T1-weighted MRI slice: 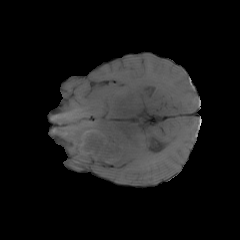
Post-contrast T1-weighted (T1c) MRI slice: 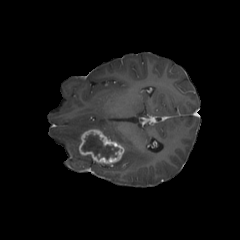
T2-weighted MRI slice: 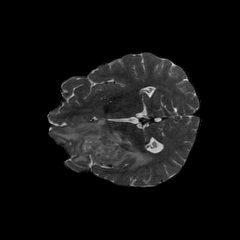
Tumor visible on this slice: yes